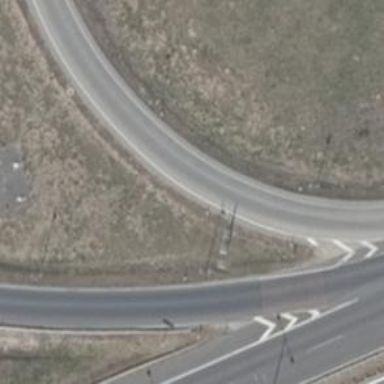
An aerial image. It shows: Trunk link road with asphalt surface and no sidewalk.